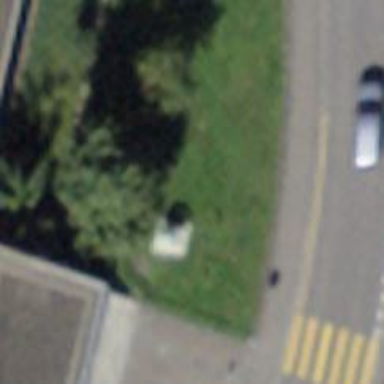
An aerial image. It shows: Fountain.